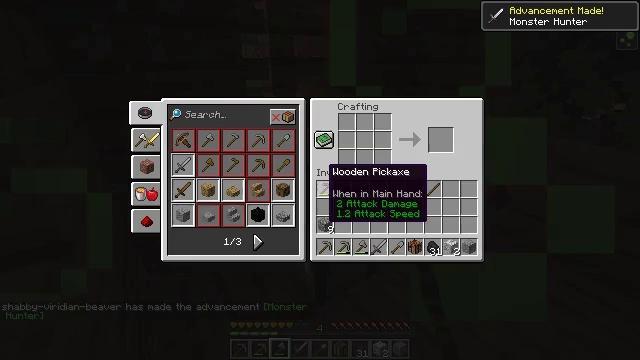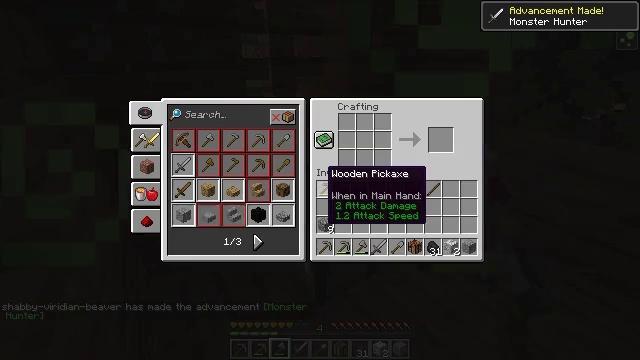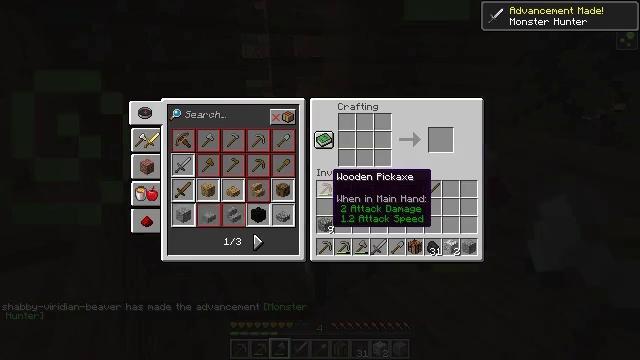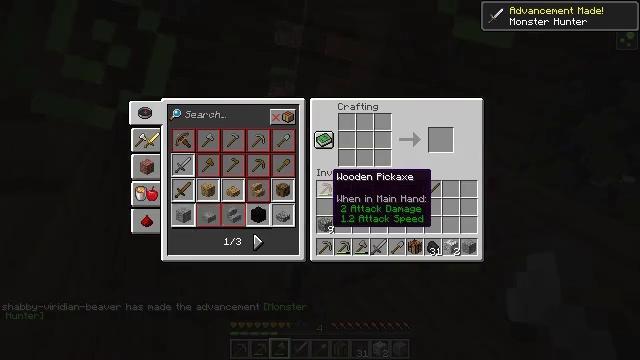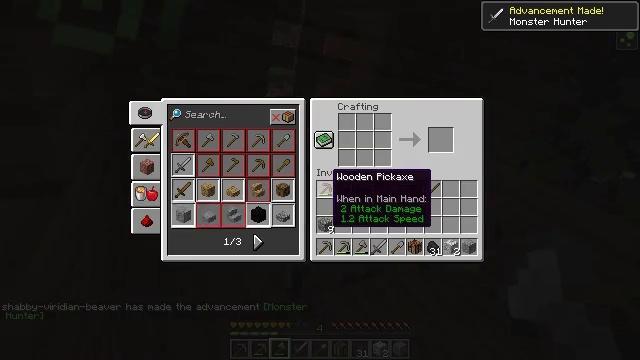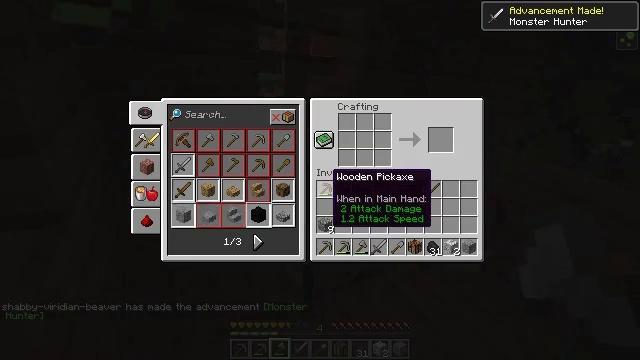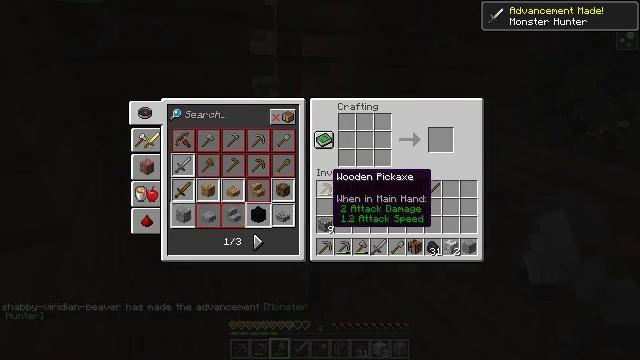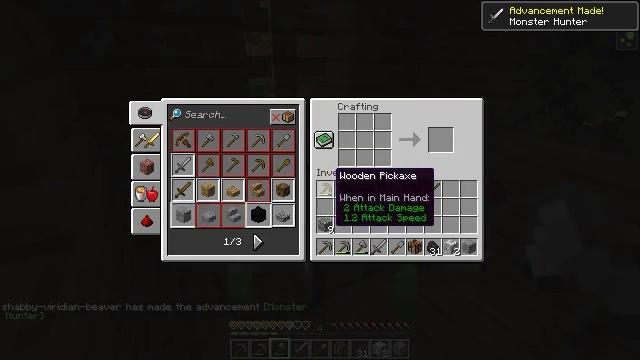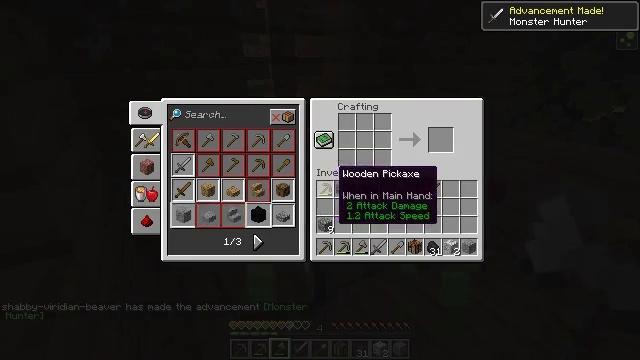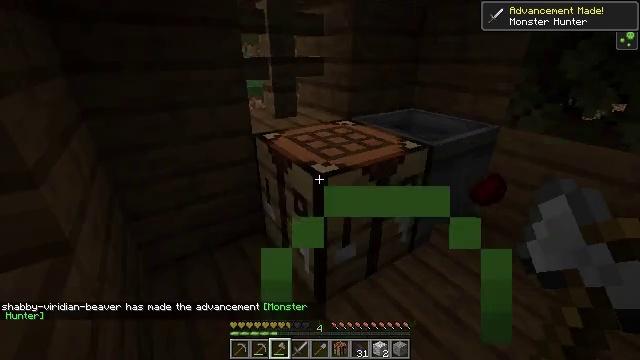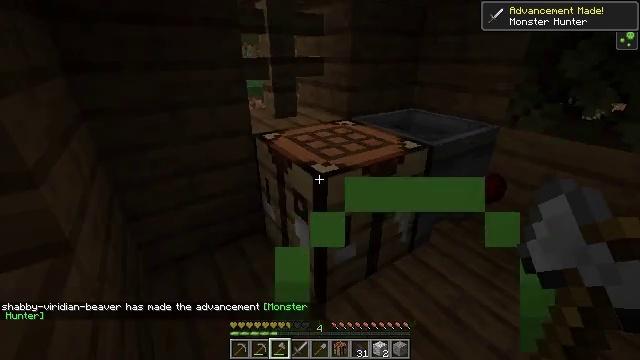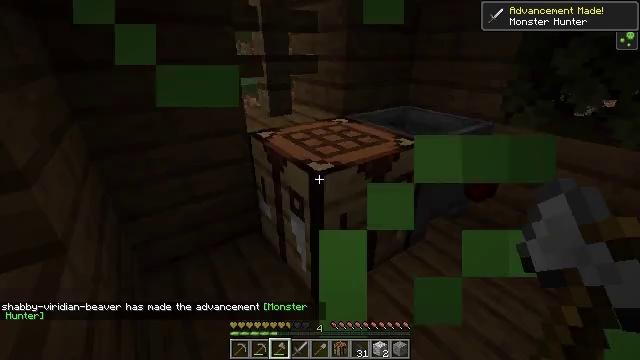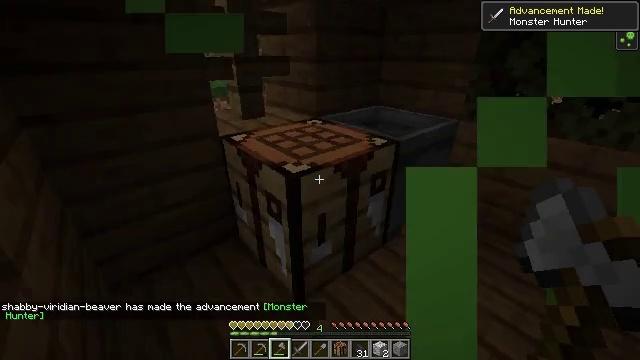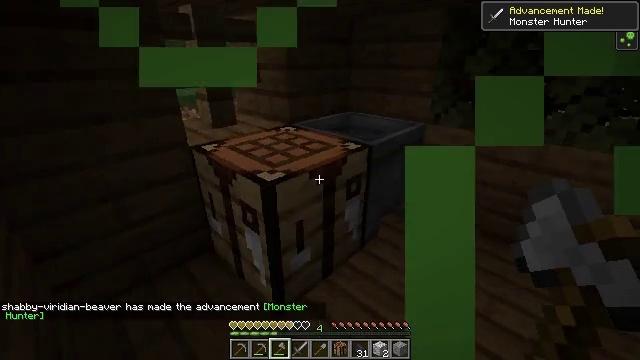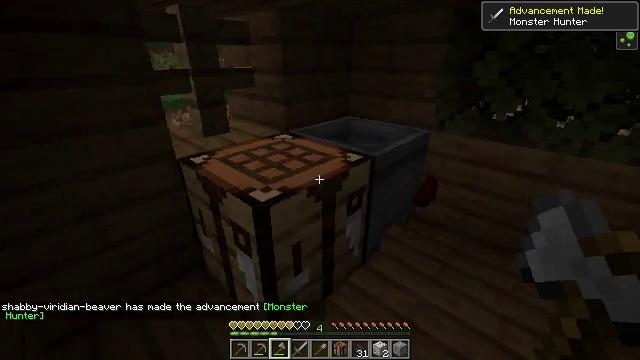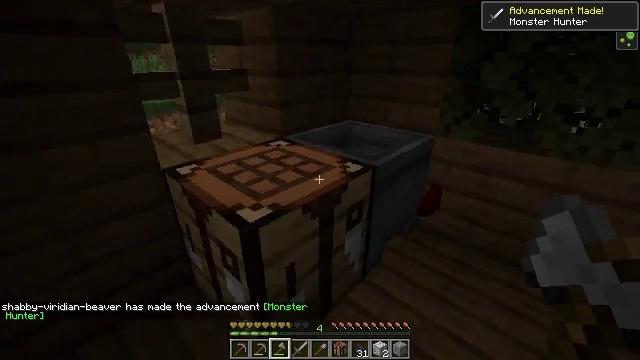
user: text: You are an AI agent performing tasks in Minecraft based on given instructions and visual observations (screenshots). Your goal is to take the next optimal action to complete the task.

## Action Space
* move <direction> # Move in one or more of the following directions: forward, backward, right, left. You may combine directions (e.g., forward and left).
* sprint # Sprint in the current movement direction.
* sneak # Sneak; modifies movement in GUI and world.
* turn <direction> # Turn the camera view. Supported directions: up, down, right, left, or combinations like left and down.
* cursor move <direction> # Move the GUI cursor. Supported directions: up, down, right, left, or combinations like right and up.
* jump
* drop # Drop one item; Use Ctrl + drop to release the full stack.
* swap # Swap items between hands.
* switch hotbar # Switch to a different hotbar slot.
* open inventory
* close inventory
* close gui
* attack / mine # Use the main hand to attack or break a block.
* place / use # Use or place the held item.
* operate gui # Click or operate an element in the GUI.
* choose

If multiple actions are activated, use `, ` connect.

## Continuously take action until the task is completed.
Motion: motion action
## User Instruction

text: Retrieve the potted red mushroom from its pot.
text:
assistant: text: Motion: no_op
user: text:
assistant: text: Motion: no_op
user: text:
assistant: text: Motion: no_op
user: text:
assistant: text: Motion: no_op
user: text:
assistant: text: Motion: no_op
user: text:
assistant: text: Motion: no_op
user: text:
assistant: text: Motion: no_op
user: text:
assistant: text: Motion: no_op
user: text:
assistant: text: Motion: no_op
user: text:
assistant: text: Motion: close gui
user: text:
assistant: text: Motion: turn right
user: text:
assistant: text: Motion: turn right
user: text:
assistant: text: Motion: move forward, turn right and up
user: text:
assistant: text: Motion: move forward
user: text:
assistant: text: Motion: move forward and move right
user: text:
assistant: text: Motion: move forward and move right
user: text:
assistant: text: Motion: move forward and move right
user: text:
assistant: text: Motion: move forward and move right, turn left and down
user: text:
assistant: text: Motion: move forward and move right, turn left and down
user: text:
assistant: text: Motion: move forward and move right, turn left and down
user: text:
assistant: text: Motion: move forward and move right, turn left and down
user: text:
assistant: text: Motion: turn left and down
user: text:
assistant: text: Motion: turn left and down
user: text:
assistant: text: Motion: turn left
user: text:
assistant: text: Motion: no_op
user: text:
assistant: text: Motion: no_op
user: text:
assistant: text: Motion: turn left
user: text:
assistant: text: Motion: turn left and up
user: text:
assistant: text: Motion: turn left and up
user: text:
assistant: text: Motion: turn left and up